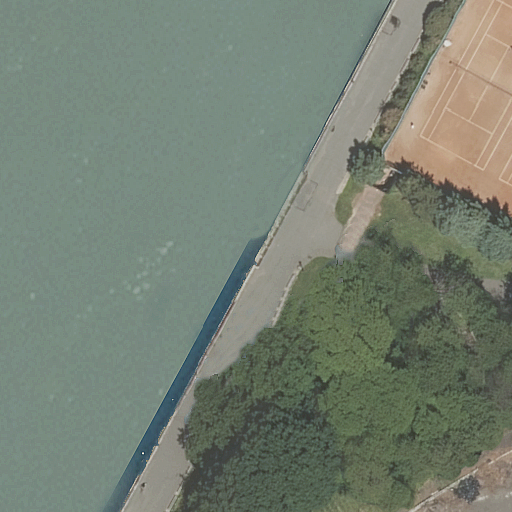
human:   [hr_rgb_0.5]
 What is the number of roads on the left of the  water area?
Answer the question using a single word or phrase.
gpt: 0

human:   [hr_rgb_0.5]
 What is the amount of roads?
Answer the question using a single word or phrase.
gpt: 1

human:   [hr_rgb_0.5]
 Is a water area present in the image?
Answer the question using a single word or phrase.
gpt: yes

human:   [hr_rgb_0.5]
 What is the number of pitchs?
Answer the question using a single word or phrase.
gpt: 1

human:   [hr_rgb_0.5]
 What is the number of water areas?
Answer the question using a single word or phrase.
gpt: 1

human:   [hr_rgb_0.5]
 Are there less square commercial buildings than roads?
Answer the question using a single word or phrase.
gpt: yes

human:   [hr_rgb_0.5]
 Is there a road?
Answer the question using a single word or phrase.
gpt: yes

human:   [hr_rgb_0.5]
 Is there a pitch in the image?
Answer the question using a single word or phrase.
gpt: yes

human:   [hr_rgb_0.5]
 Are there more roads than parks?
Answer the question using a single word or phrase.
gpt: no

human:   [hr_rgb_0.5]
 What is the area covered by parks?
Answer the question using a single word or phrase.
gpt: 10293m2

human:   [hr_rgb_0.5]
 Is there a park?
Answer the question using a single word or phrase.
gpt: yes

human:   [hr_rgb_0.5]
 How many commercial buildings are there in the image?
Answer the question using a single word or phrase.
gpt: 0

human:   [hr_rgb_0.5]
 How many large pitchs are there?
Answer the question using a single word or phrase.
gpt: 1

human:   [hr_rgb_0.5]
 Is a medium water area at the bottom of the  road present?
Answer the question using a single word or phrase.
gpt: no

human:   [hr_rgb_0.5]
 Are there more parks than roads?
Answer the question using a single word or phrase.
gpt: no

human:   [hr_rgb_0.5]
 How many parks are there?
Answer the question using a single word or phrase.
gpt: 1

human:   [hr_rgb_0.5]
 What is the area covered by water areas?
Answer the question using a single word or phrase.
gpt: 5236m2

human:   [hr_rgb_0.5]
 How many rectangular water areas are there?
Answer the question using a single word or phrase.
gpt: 1

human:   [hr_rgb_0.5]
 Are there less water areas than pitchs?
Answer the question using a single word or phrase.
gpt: no

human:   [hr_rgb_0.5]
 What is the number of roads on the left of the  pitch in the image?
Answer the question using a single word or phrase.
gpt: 1

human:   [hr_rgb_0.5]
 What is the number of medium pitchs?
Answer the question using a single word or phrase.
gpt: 0

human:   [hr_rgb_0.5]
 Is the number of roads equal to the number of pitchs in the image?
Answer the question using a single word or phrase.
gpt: yes

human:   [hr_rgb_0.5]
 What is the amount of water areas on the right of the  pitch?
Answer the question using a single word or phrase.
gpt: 0

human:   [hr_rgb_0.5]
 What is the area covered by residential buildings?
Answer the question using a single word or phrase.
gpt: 0m2

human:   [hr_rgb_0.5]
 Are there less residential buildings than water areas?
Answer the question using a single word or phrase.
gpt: yes

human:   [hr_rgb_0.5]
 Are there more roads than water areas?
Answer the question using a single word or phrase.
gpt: no

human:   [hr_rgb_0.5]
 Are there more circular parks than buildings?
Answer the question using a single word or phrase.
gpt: no

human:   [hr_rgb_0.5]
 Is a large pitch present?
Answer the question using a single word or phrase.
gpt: yes

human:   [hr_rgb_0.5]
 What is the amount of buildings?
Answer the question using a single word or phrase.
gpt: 0

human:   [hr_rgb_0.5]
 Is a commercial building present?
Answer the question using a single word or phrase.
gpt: no

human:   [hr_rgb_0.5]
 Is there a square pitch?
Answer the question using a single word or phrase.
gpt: no

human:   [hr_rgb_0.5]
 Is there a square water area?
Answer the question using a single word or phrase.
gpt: no

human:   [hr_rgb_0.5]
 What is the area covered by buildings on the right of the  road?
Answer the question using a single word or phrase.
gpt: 0m2

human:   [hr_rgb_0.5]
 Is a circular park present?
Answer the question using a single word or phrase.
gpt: no

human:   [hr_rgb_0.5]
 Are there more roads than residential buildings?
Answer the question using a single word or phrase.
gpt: yes

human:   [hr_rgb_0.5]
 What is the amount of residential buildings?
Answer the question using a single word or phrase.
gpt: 0

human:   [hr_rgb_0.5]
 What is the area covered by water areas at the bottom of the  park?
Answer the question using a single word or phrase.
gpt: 5236m2

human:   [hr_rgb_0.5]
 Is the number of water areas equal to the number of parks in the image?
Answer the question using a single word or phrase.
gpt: yes

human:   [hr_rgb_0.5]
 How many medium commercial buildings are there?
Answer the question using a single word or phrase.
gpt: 0

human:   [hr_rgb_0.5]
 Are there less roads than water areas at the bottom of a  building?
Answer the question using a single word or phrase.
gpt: no

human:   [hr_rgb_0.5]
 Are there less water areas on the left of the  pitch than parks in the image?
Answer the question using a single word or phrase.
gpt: no

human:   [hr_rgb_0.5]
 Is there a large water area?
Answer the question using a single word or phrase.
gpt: yes

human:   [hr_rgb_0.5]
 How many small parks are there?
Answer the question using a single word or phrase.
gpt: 0

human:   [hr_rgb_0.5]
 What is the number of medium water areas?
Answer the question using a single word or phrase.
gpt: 0

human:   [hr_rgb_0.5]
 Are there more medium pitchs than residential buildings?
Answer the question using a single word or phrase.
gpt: no

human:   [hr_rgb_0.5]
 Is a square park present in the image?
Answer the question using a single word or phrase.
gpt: no

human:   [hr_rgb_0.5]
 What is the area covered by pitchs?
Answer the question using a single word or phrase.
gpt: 1096m2

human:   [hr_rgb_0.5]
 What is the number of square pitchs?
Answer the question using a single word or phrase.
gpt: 0

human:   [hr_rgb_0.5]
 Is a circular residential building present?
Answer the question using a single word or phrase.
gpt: no

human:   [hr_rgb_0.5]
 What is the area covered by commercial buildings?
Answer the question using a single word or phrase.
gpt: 0m2

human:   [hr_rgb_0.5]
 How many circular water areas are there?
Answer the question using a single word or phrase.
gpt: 0

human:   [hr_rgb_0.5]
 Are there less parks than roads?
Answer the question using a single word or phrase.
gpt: no

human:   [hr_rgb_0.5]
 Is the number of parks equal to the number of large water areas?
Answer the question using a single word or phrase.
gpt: yes

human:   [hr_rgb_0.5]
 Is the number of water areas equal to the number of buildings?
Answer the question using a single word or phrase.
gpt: no

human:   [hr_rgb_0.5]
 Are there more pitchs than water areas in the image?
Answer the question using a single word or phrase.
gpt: no

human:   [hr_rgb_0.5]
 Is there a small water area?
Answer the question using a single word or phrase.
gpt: no

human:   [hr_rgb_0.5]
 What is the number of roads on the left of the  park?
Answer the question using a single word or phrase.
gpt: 1

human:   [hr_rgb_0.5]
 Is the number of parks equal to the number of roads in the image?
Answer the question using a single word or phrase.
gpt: yes

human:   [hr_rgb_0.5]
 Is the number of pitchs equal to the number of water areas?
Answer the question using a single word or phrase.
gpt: yes

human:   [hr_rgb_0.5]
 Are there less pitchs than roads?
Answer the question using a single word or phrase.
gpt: no

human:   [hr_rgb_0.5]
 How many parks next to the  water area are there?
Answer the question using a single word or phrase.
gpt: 1

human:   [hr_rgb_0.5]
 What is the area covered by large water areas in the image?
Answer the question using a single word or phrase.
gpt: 5236m2

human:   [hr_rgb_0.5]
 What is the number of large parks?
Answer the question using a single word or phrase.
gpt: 1

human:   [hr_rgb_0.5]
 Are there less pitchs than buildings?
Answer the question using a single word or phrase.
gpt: no